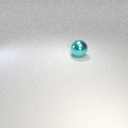
large cyan metal sphere